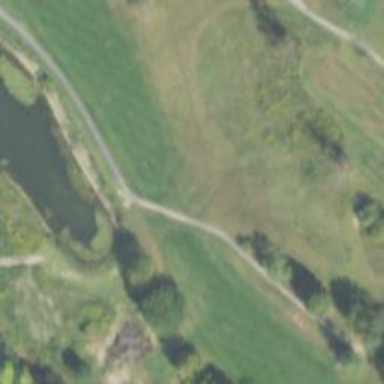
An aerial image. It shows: View of golf hole.